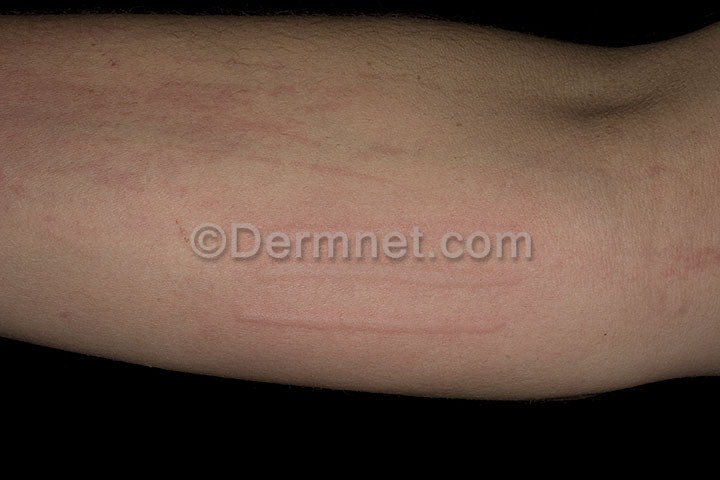
Disease: Urticaria Hives